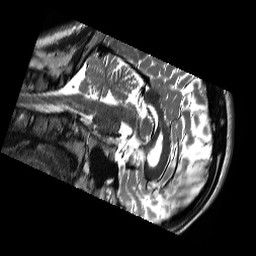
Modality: T2w
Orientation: sagittal
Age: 18
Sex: male
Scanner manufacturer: siemens
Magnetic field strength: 3 T
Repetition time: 13.52 s
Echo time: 0.088 s